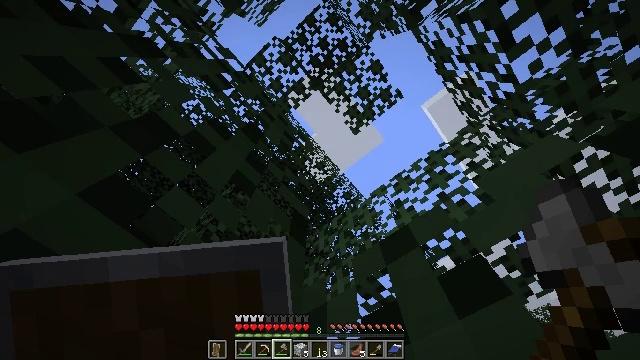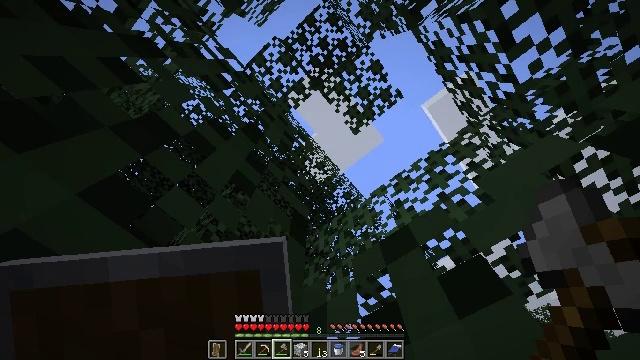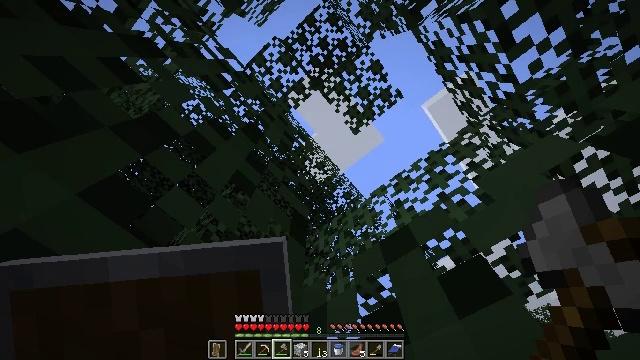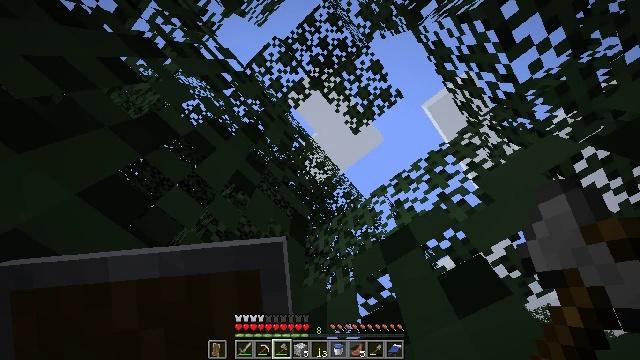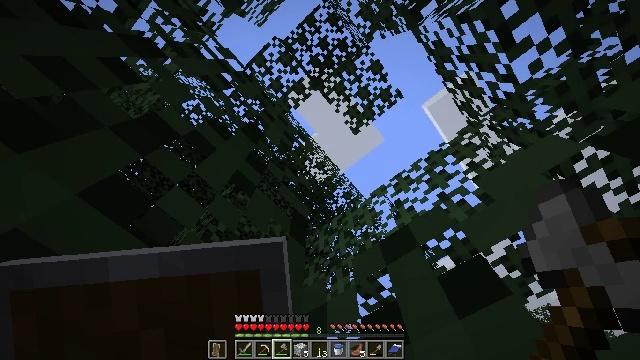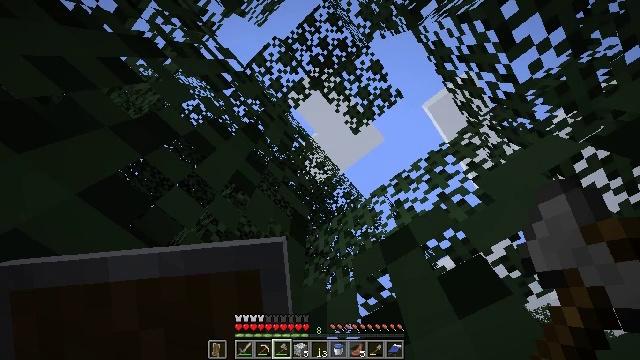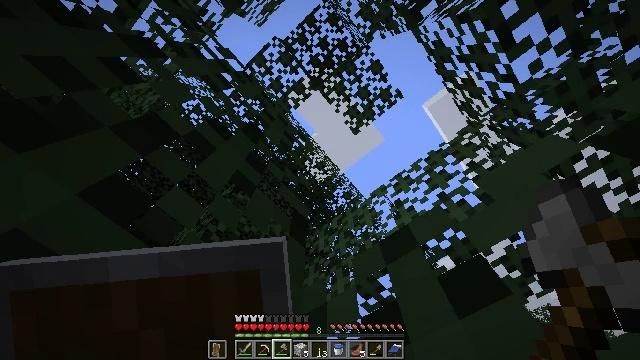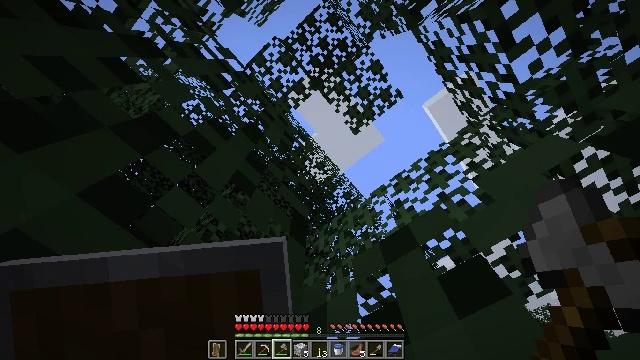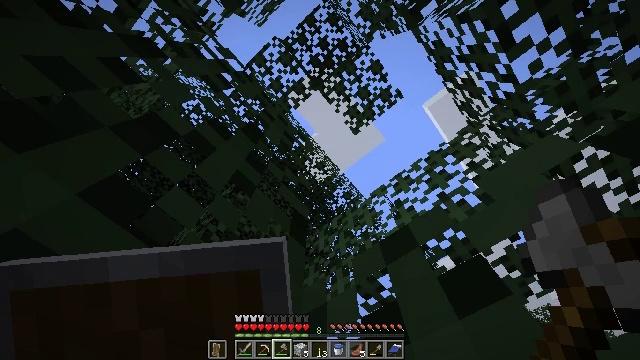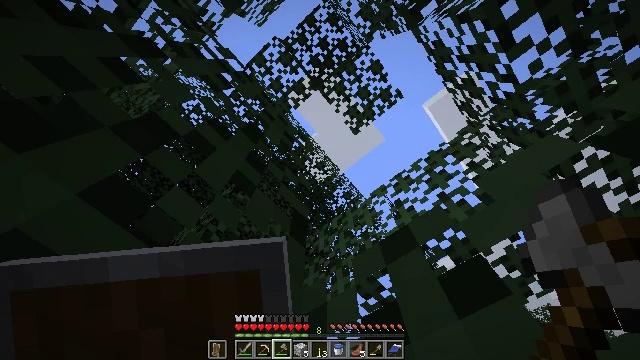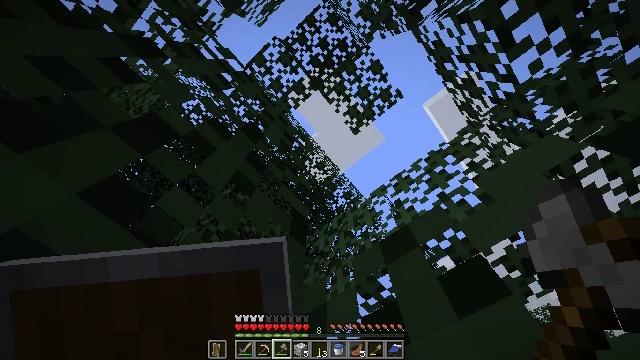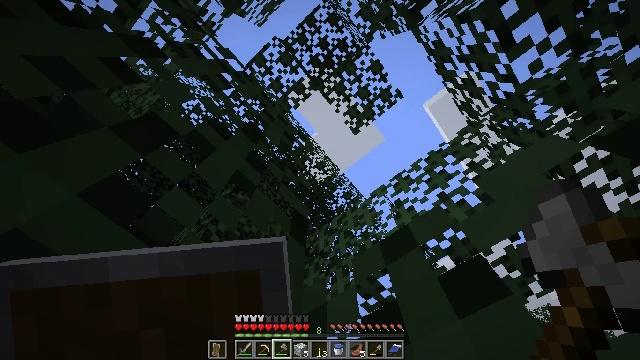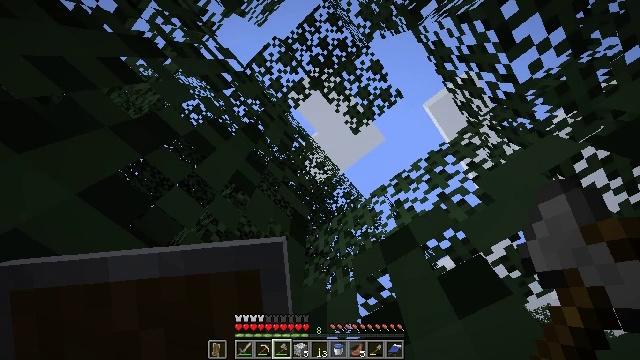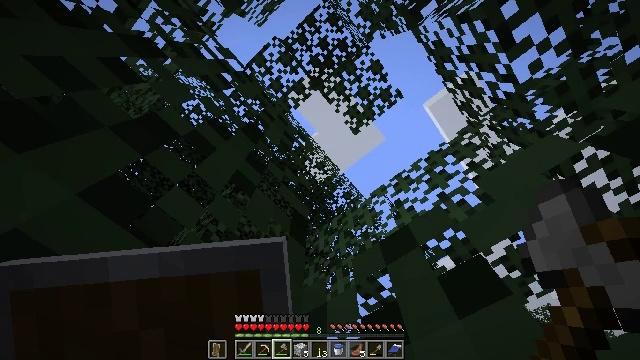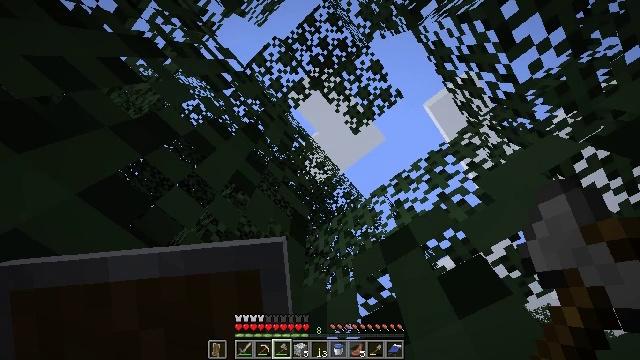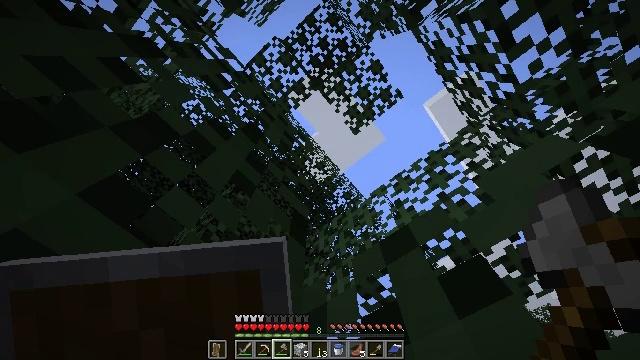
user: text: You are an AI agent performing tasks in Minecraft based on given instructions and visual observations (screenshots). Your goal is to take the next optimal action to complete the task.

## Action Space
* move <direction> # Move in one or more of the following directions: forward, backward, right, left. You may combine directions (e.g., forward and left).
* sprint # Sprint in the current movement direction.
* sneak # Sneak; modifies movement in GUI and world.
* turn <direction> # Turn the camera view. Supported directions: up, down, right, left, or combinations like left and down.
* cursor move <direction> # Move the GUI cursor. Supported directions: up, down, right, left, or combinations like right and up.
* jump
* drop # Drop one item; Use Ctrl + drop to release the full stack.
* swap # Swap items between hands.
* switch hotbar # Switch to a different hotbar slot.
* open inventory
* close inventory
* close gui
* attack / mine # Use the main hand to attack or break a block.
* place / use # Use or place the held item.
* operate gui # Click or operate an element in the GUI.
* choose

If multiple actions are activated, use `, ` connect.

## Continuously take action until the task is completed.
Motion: motion action
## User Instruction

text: Harvest sweet berries by mining the bush.
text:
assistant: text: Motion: no_op
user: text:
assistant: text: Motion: no_op
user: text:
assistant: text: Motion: no_op
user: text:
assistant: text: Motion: no_op
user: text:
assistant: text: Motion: no_op
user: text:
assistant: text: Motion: no_op
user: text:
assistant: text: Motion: no_op
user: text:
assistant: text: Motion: no_op
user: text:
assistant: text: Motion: no_op
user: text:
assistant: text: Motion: no_op
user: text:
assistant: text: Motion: no_op
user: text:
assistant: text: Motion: no_op
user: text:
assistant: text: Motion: no_op
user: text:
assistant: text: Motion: no_op
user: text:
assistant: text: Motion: no_op
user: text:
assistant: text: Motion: no_op
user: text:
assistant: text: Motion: no_op
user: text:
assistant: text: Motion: no_op
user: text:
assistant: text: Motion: no_op
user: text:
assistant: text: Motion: no_op
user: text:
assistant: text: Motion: no_op
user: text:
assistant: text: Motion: no_op
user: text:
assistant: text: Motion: no_op
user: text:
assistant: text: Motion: no_op
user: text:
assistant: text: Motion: no_op
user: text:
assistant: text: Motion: no_op
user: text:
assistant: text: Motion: no_op
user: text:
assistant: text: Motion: no_op
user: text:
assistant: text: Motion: no_op
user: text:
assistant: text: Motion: no_op